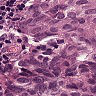
Metastatic tissue present: yes